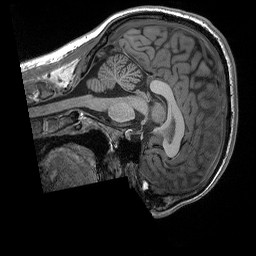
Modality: T1w
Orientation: sagittal
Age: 25
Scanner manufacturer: siemens
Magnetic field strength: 3 T
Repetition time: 2.3 s
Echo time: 0.00296 s